Question: I can not understand the origin of the indent tag video, where the block with class sontrols. I need to get this unit was down, and he jumps out of bounds. And how else can you align the unit with the class progress-bar-wrapper?
'''
<div class="video-wrapper">
<video id="movie">
<source src="movie.mp4" type='video/mp4; codecs="avc1.42E01E, mp4a.40.2"' />
<source src="movie.webm" type='video/webm; codecs="vp8, vorbis"' />
</video>
<div class="controls">
<button class="play-pause">Play</button>
<span class="progress-bar-wrapper">
<span class="progress-bar"></span>
</span>
<span class="display-status"></span>
</div>
'''

Here's a link to the sandbox: <URL>
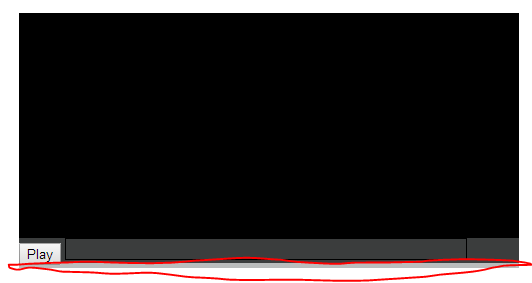
Answer: Found a better solution:
<URL>
'''
video {
vertical-align: top; //or middle
}
'''
The default one (baseline) causes that spacing. No idea why.